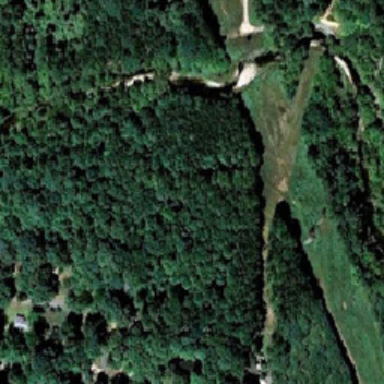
The color of the forest is black green .